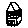
Label: house